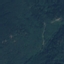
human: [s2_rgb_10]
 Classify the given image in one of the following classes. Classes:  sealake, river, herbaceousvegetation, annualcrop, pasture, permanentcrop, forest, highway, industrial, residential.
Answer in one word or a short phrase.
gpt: Forest